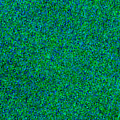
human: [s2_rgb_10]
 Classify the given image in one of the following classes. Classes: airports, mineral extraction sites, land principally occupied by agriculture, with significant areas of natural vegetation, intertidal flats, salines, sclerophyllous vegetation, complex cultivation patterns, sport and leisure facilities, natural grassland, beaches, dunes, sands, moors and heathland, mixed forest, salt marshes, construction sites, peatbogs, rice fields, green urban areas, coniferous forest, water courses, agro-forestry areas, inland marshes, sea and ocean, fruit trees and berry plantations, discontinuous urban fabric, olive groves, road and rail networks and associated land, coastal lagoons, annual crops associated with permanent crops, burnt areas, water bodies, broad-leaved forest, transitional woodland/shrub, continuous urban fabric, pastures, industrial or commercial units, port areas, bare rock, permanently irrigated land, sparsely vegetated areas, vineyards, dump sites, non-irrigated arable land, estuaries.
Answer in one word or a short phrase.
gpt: sea and ocean